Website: home-depot
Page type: billing-address
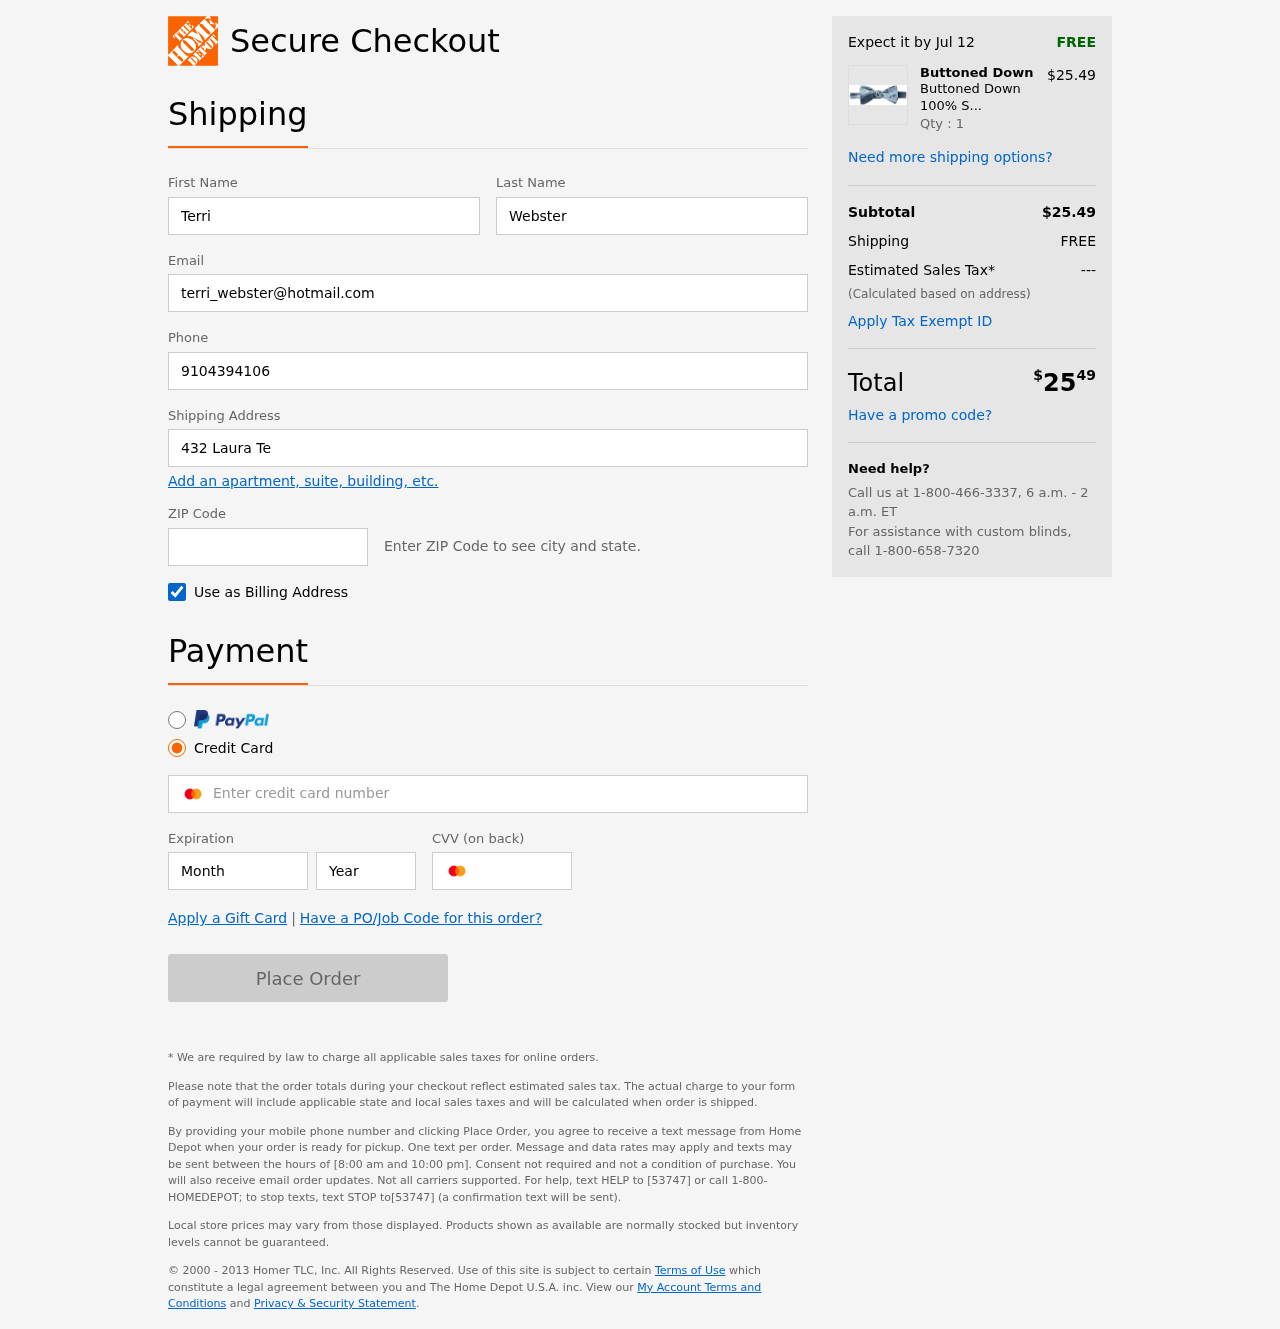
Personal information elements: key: PII_FIRSTNAME
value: Terri
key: PII_LASTNAME
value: Webster
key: PII_EMAIL
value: terri_webster@hotmail.com
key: PII_PHONE
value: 9104394106
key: PII_STREET
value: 432 Laura Terrace Apt. 480
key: PII_POSTCODE
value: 12178
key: PII_CARD_NUMBER
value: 2249 2600 4394 8089
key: PII_CARD_EXPIRY_MONTH
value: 09
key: PII_CARD_CVV
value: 037
Product elements: key: PRODUCT1_BRAND
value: Buttoned Down
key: PRODUCT1_NAME
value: Buttoned Down 100% Silk Self Bow Tie, Turquoise Paisley, One Size
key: PRODUCT1_PRICE
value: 25.49
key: PRODUCT1_QUANTITY
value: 1
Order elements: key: ORDER_DELIVERY_DATE
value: Jul 12
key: ORDER_SUBTOTAL
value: $25.49
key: ORDER_SHIPPING_COST
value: FREE
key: ORDER_TAX
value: ---
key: ORDER_TOTAL2
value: $2549